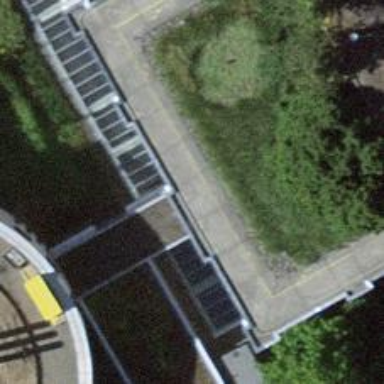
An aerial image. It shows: Footway passing through tunnel.